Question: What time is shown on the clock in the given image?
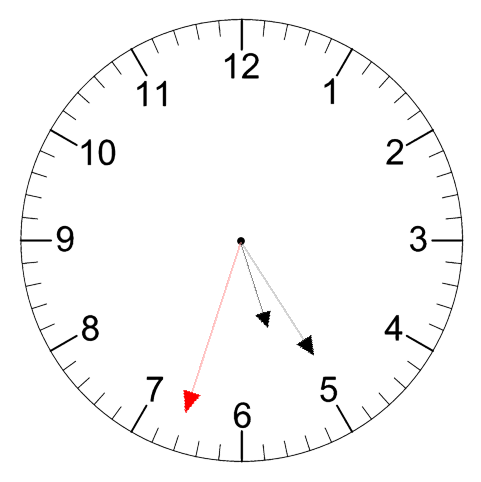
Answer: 05:24:33